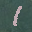
Label: 1